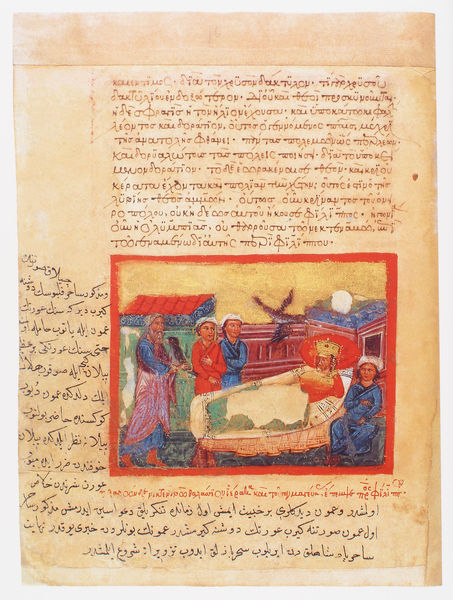
Titel: Der griechische Alexanderroman
Institution: Venedig, Hellenic Institute Codex Gr. 5
Schlagwörter: blau, mann, vogel, gelb, grün, sitzen, frau, männer, dach, gebäude, haus, rot, rahmen, bild, gold, decke, krone, boot, farbig, schrift, liegen, könig, bett, alter, buch, seite, illustration, text, buchseite, liege, arabisch, griechisch, könige, turban, handschrift, krippe, buchmalerei, unterschied, alexanderroman, haueillustration